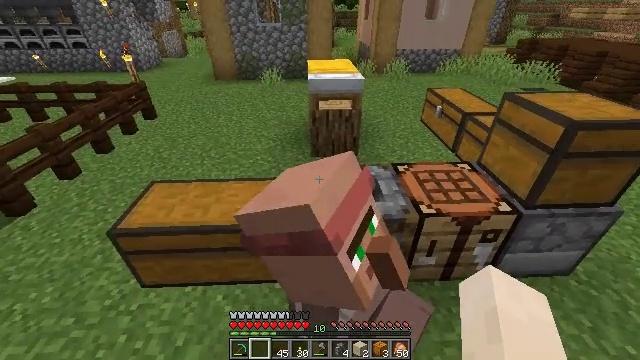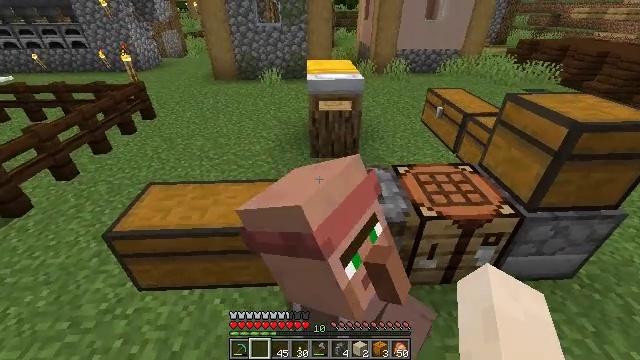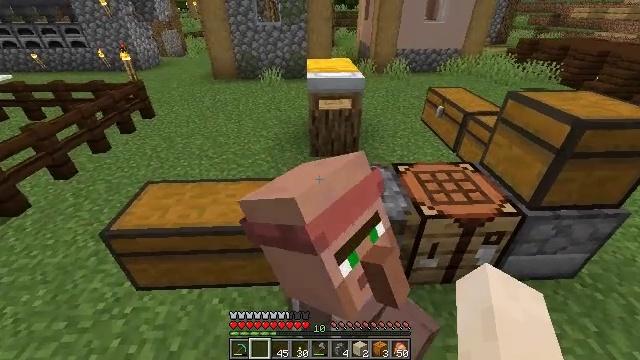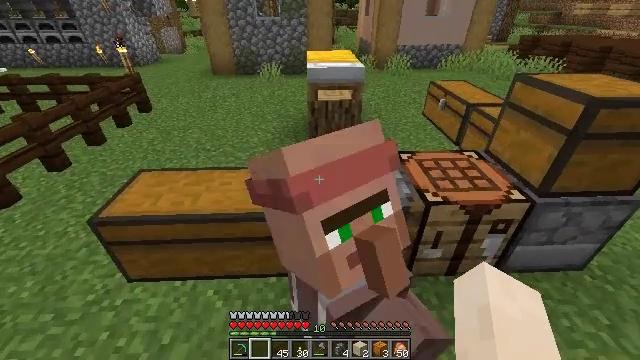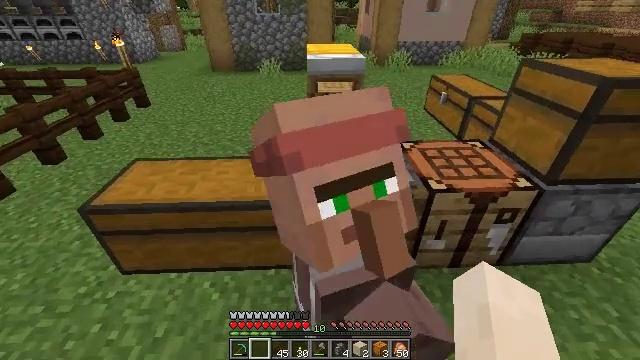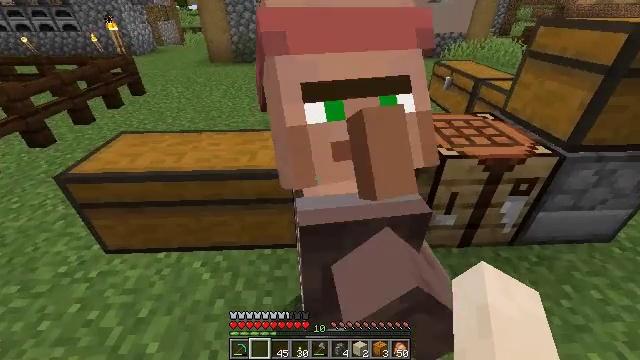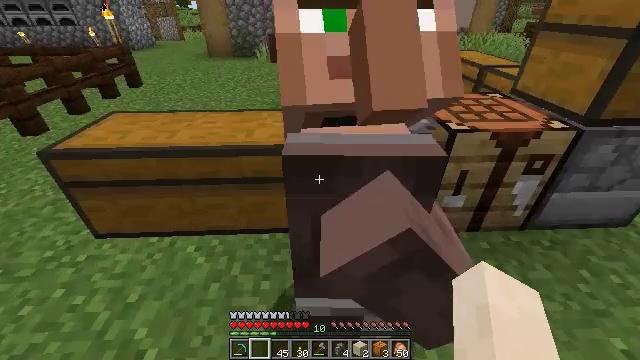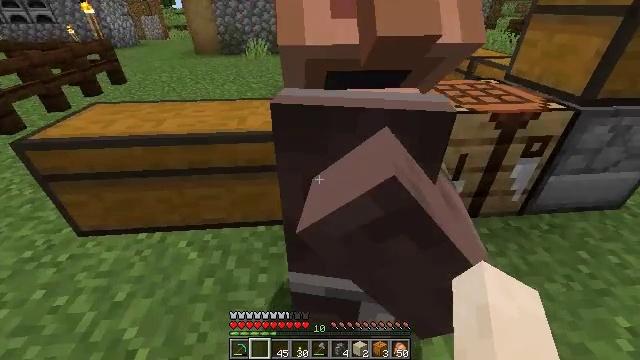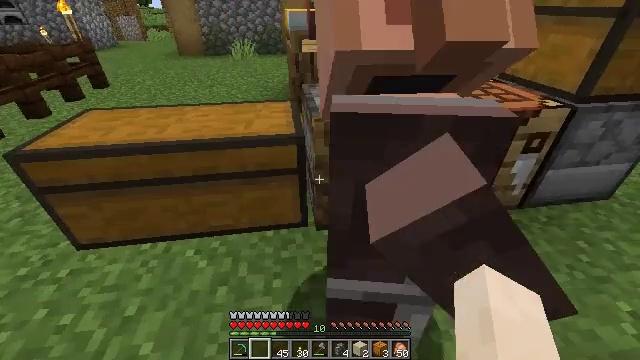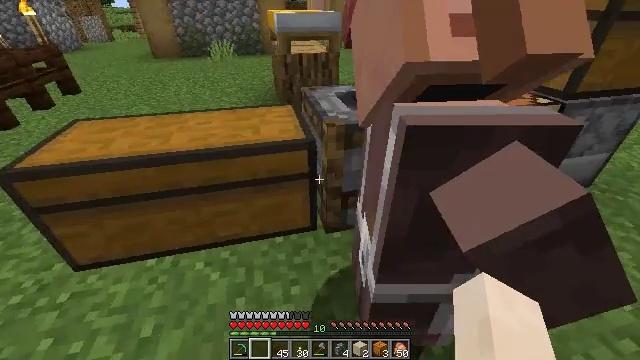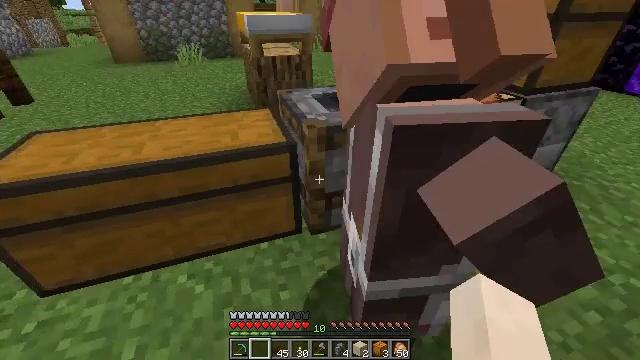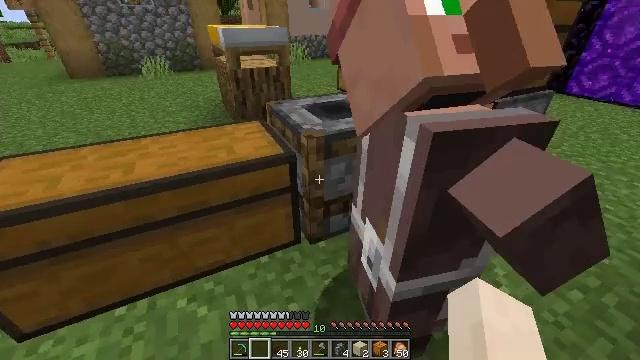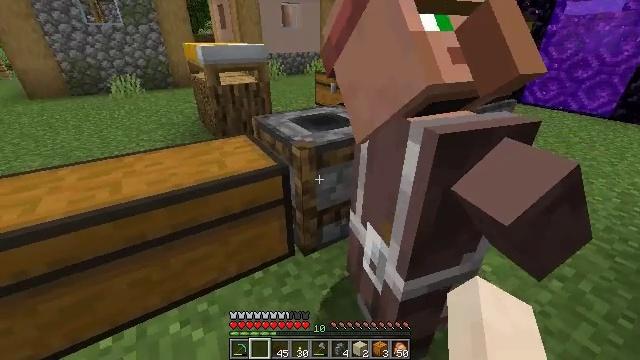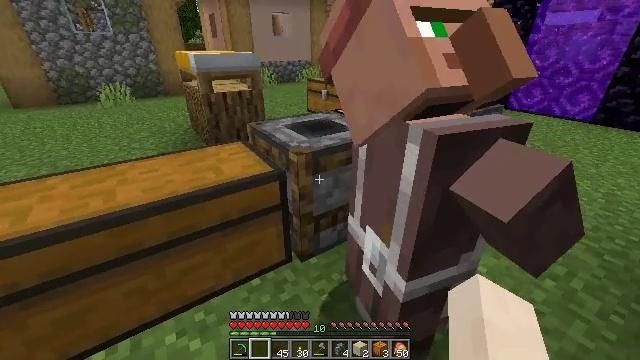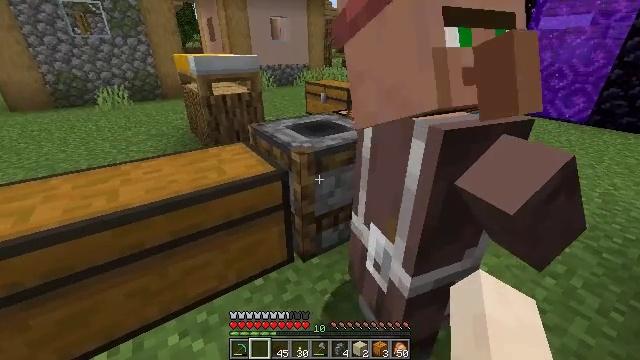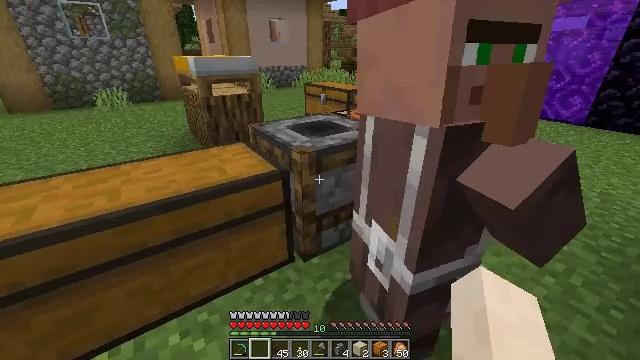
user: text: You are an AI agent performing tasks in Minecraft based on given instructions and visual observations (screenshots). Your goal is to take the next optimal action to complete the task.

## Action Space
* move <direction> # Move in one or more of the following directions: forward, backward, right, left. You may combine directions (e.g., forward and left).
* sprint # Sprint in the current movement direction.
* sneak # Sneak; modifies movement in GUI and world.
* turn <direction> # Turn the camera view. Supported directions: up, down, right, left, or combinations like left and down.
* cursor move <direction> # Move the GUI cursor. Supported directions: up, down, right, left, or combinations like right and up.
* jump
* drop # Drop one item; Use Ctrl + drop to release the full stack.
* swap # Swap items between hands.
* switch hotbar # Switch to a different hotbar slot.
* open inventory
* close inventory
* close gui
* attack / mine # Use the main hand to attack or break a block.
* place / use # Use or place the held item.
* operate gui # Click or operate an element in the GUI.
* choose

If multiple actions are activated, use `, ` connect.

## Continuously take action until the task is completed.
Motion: motion action
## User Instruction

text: Break the smoker to collect it.
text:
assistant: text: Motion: no_op
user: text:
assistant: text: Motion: no_op
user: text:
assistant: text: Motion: no_op
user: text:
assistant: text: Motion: no_op
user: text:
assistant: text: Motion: no_op
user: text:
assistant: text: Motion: move left
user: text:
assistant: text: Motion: move left, turn right
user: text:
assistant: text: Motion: move left, turn right
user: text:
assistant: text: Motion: move left, turn right
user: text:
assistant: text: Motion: move left, turn right
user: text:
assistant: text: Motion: turn right and up
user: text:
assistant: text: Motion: turn right and up
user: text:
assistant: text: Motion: turn right and up
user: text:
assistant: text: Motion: no_op
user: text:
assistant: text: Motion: no_op
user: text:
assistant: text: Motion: no_op
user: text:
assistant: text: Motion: no_op
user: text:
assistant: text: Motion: no_op
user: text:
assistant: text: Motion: no_op
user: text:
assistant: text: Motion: move left
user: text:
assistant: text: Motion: move left
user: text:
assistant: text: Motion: move left
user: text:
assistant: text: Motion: turn right
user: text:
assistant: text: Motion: turn right
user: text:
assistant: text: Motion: no_op
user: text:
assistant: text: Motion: turn right
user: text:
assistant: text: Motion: turn right
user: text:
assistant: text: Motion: turn right
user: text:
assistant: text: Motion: turn right
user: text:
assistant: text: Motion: turn right